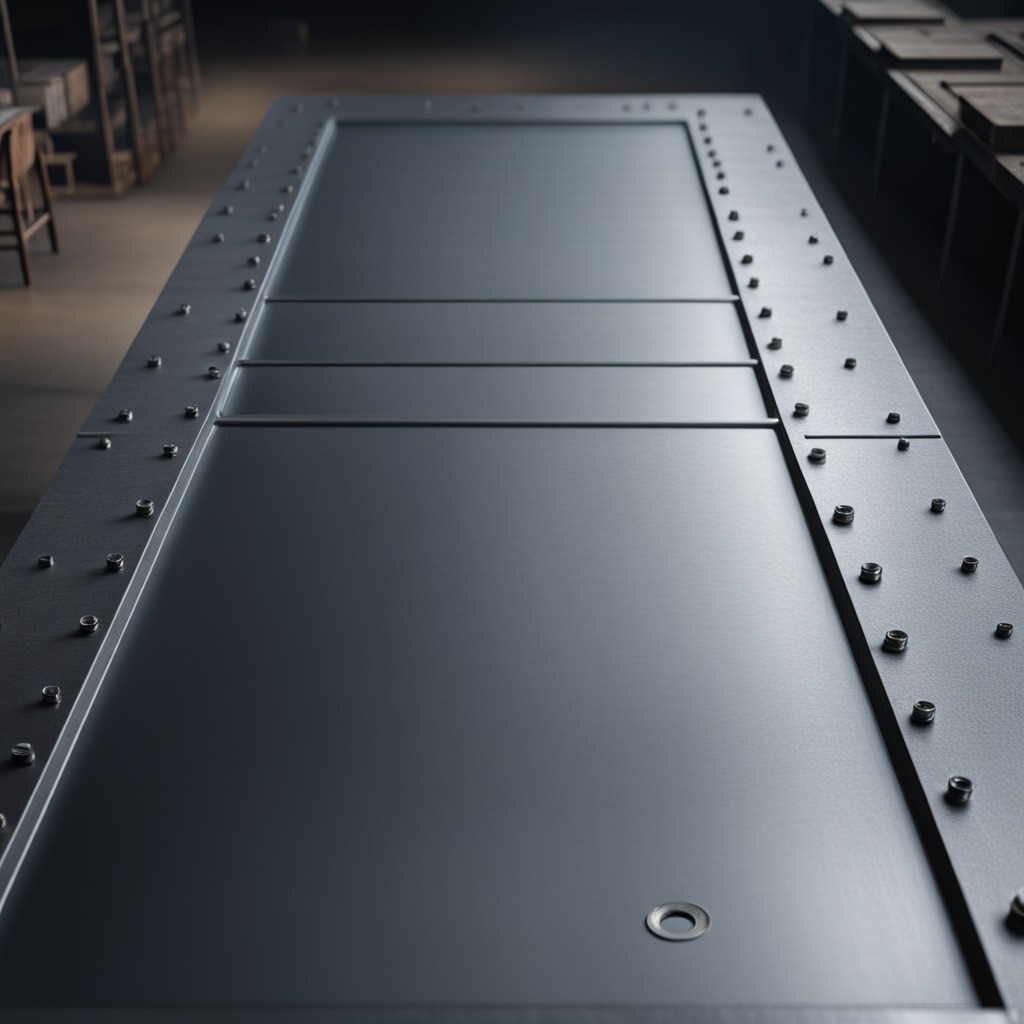
A flat metal washer is lying on the cold steel table in a mining workshop.